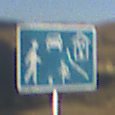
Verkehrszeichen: BeginnVerkehrsberuhigterBereich
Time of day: SunriseSunset
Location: Outdoor (Nature)
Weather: Clear
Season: NotSpecified
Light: Natural